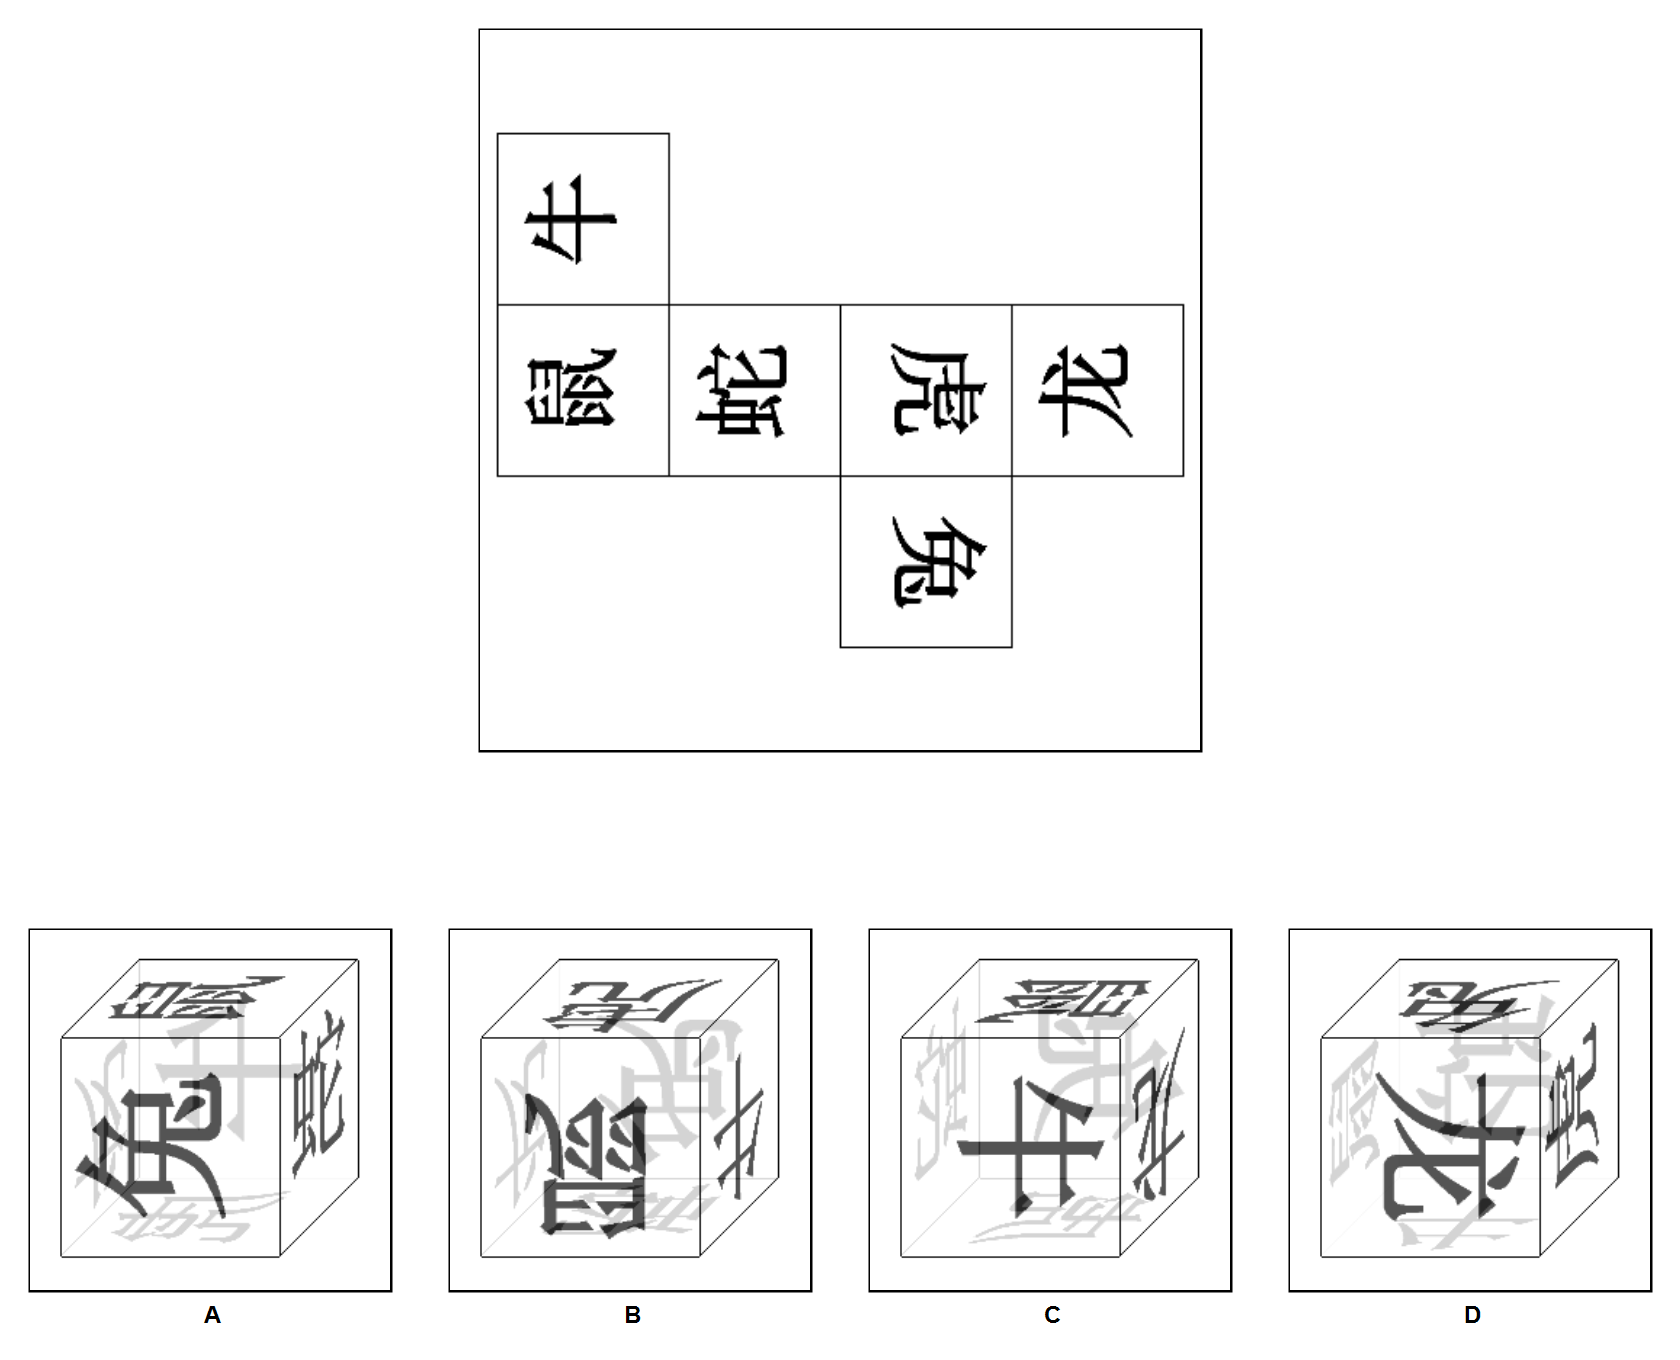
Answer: B